Interaction volume radius: 5 \u00c5
Interaction volume height: 10 \u00c5
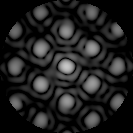
Disorder parameter: 0.2794